Question: Here is my data file:
'''
25 10 8
0 50 11
34 25 0
14 0 22
200 25 56
'''
And I plot 3D vectors with 'splot':
'''
splot "data" using (0):(0):(0):1:2:3 with vectors
'''

But I would like different colors for my vectors, using something like 'ls nth_vector' with 'splot' (so 'ls 1' for the first line of the file, then 'ls 2', etc.). Is it possible?
Thanks!
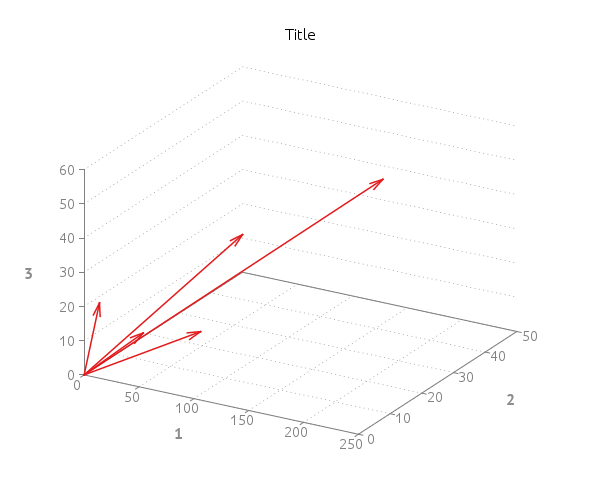
Answer: If you double space your data file you can achieve this using 'index'. You can use 'awk' within 'gnuplot' to do the spacing on the fly:
'''
splot for [i=0:system("wc -l < data")] '<awk -v s="
" "{print s}1" data' using (0):(0):(0):1:2:3 index i notitle with vectors
'''
The 'system' command counts the number of lines in the file. 'awk' prints two newlines for every line in the data file, so each line has a separate 'index'. I have used a variable containing the '
' character as this avoids difficulties in escaping strings.
### edit
There's no need for any of that 'awk'. You can use 'stats' to get the number of lines in your file and 'every' to plot each line separately:
'''
stats 'data' nooutput
splot for [i=0:STATS_records] "data" using (0):(0):(0):1:2:3 every ::i::i with vectors notitle
'''